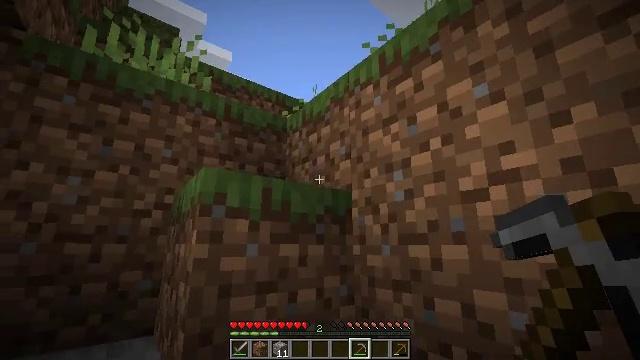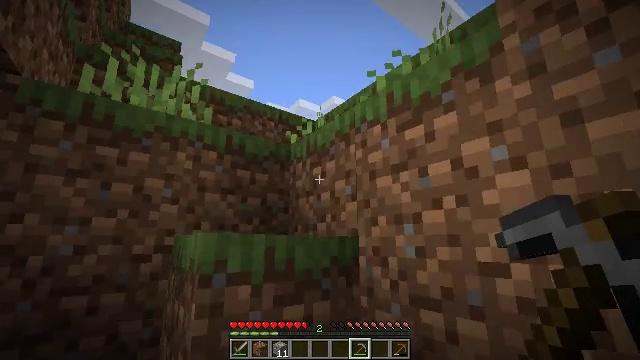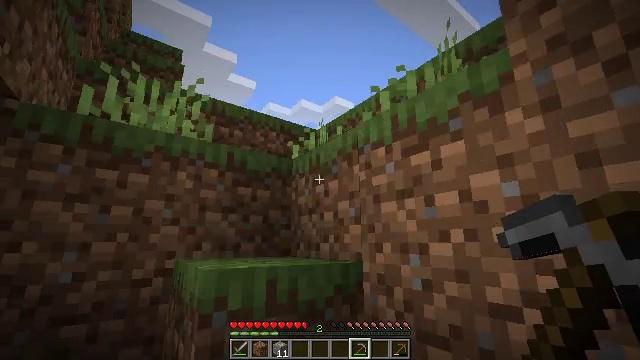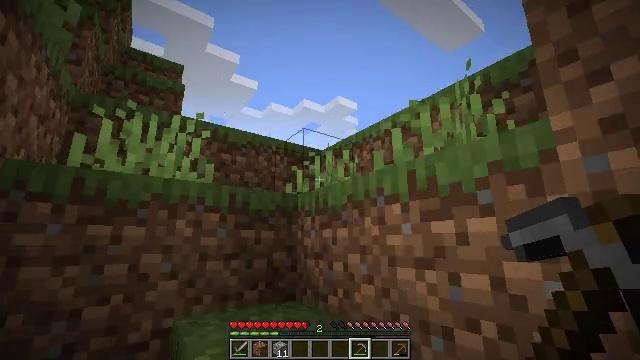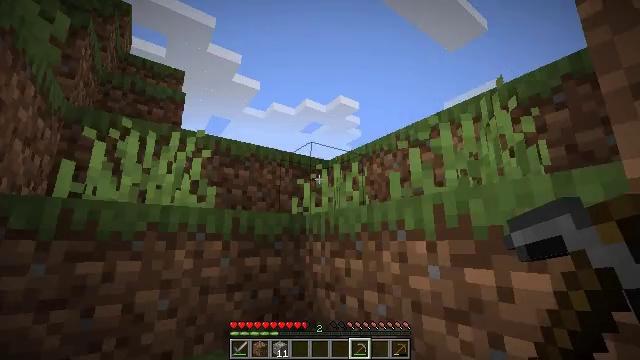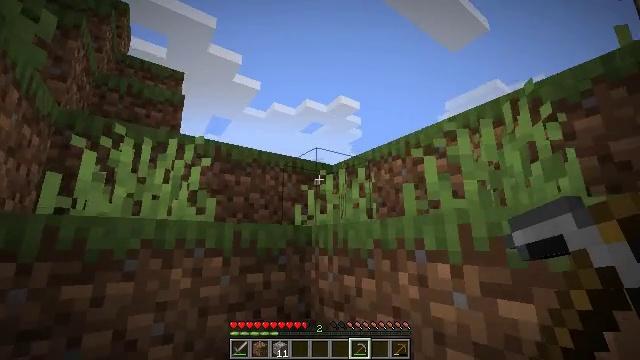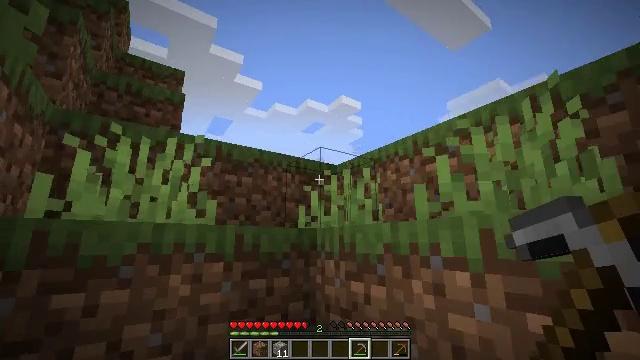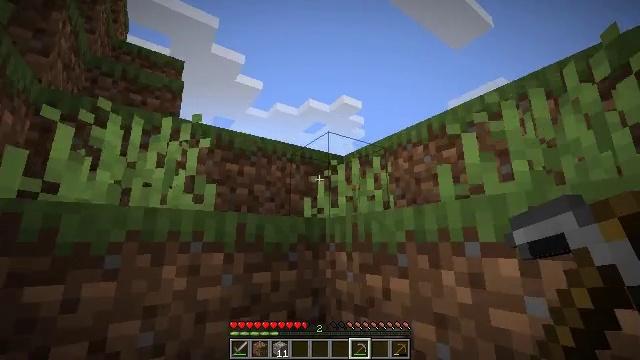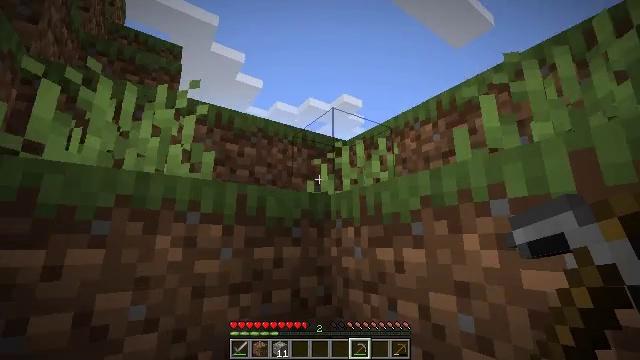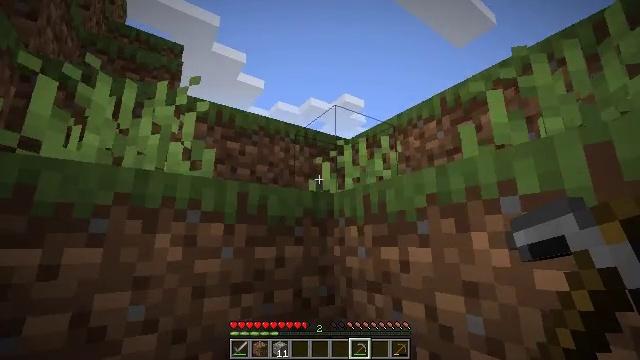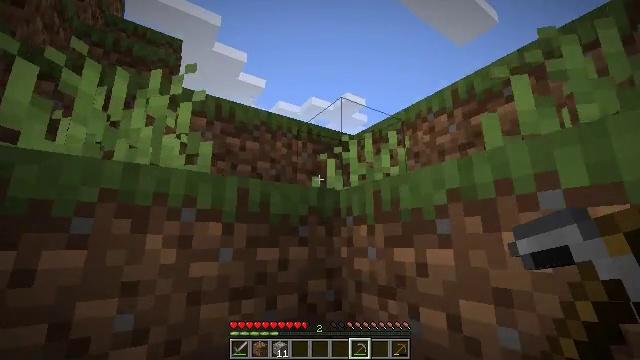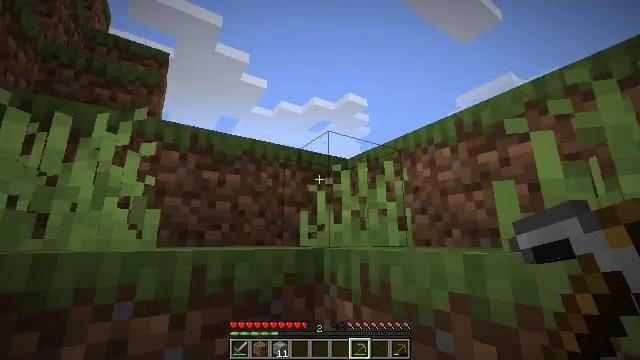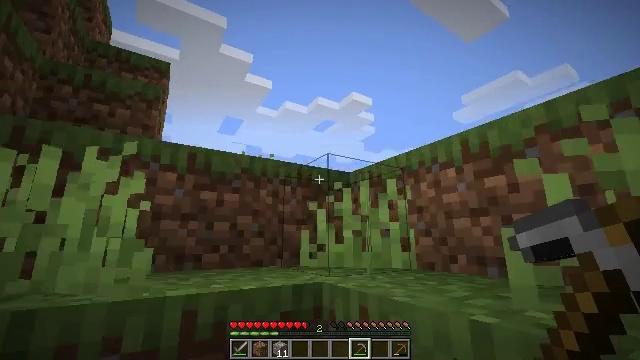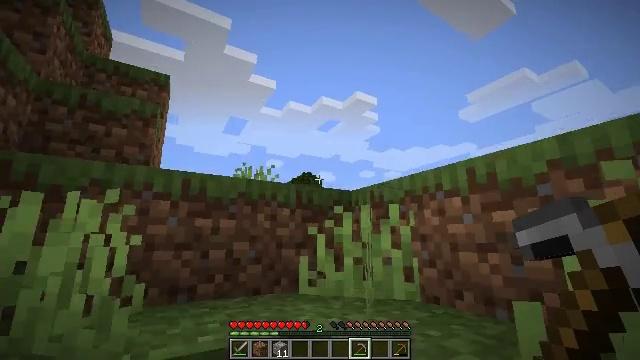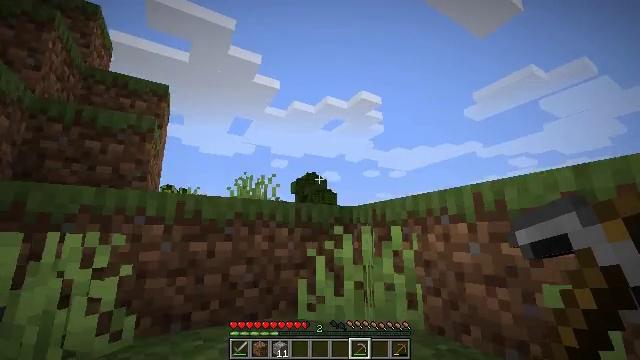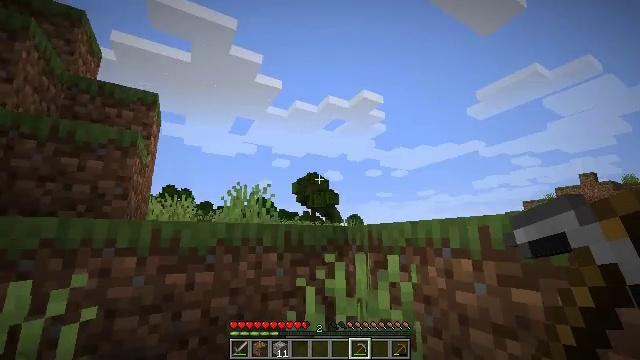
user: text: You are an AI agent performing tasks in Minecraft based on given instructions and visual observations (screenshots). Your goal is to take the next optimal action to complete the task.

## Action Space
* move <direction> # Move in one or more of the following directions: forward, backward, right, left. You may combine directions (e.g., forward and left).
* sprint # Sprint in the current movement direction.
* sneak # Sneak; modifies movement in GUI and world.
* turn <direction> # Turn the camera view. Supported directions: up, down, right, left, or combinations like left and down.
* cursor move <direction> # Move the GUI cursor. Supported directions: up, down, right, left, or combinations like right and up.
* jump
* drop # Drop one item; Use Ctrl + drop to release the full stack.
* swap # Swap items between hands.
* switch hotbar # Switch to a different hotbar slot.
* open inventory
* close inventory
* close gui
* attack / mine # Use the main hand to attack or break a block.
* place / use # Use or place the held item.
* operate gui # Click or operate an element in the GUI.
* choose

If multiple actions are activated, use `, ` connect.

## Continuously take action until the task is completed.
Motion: motion action
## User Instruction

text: Mine the white bed.
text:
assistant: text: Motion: move forward, jump
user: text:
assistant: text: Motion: move forward, jump
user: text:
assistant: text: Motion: move forward, jump
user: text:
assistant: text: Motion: move forward, jump
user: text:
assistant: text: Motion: move forward, jump
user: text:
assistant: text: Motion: move forward, jump
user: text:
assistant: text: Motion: move forward, jump
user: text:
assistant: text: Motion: move forward, jump
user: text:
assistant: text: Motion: move forward, jump
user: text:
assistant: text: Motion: move forward, jump
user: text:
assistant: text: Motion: move forward, jump
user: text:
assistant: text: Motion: move forward, turn left, jump
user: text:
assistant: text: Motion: move forward, turn left, jump
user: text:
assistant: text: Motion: move forward, turn left, jump
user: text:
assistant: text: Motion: move forward, jump
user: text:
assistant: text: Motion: move forward, jump
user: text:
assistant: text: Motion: move forward, jump
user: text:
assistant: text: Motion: move forward, turn right and down, jump
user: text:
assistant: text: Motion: move forward, turn right and down, jump
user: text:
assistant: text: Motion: move forward, turn right and down, jump
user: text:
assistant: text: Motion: move forward, turn right and down, jump
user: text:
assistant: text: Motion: move forward, turn down, jump
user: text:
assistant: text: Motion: move forward, turn right and down, jump
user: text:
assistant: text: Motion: move forward, turn down, jump
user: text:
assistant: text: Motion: move forward, turn down, jump
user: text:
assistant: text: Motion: move forward, turn down, jump
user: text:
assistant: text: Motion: move forward, turn down, jump
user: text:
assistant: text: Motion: move forward, jump
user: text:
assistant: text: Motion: move forward, turn down, jump
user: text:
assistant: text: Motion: move forward, jump